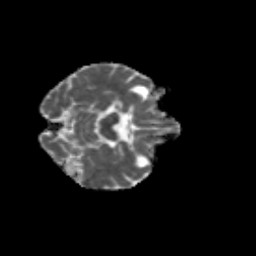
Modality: MD
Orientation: axial
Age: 67
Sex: female
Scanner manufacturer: siemens
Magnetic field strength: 3 T
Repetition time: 4.71 s
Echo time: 0.0906 s